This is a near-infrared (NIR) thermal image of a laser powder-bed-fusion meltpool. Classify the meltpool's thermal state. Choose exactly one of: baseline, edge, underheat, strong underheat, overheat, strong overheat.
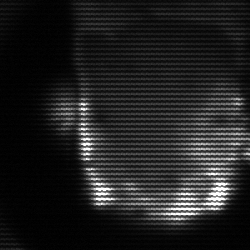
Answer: baseline